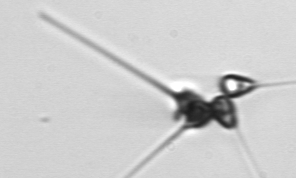
Label: Asterionellopsis_glacialis